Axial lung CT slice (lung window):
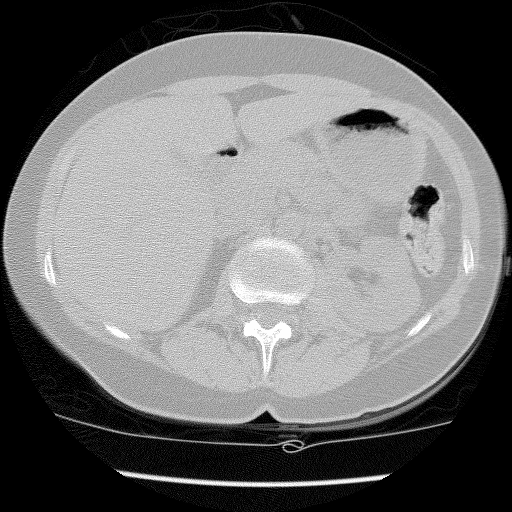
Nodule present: no